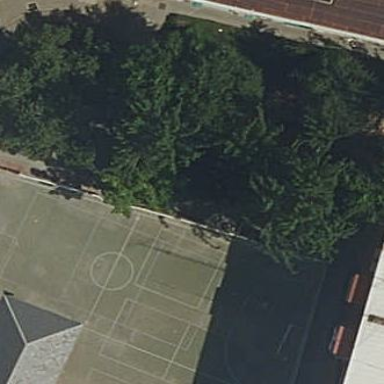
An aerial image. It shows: Soccer pitch for outdoor sports and leisure activities.